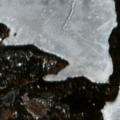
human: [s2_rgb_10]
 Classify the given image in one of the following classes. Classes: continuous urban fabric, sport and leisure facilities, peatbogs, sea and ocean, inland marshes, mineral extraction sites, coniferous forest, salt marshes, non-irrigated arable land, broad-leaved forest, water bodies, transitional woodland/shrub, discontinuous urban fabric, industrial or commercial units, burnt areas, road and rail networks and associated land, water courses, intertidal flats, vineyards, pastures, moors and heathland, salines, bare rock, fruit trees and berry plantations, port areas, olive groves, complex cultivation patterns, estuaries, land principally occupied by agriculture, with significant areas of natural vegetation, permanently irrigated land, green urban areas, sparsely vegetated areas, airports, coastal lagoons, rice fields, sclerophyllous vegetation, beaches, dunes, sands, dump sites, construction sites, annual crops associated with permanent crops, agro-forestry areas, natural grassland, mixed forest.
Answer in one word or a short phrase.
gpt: coniferous forest, mixed forest, water bodies